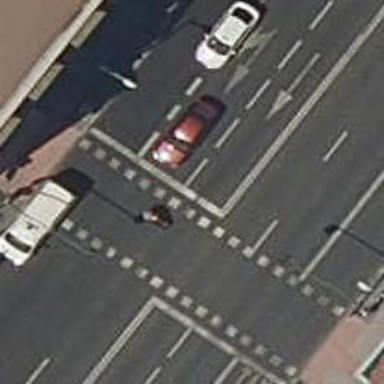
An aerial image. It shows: Crossing with traffic signals.